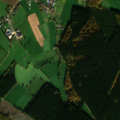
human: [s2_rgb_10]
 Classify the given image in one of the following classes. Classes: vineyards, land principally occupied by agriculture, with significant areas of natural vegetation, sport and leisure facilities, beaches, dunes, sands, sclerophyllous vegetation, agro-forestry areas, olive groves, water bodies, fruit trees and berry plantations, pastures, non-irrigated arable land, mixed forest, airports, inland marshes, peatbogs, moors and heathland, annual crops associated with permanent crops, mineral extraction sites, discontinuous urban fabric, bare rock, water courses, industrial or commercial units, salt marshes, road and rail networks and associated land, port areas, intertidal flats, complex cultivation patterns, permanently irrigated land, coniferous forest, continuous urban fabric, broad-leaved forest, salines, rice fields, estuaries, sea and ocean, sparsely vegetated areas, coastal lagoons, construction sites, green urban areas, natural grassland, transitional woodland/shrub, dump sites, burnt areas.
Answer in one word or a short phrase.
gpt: discontinuous urban fabric, pastures, coniferous forest, mixed forest